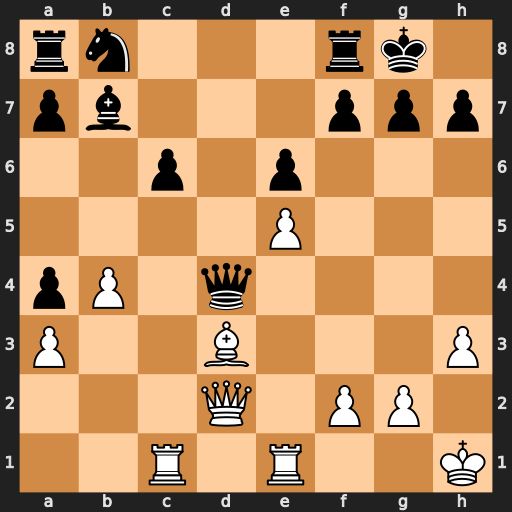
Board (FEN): rn3rk1/pb3ppp/2p1p3/4P3/pP1q4/P2B3P/3Q1PP1/2R1R2K
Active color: w
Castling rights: -
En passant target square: -
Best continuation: Bxh7+ Kxh7 Qxd4